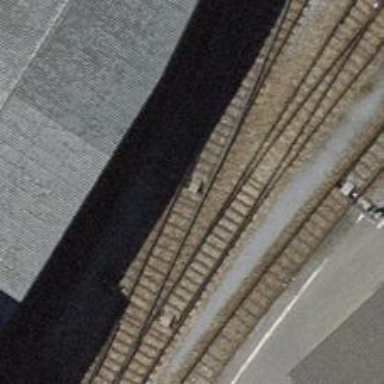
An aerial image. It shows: Railway switch.